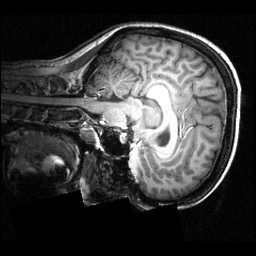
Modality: T1w
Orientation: sagittal
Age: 25
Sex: female
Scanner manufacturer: siemens
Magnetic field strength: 3.951 T
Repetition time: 1.5 s
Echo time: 0.00335 s